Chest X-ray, AP view. Patient: 23 years old, sex M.
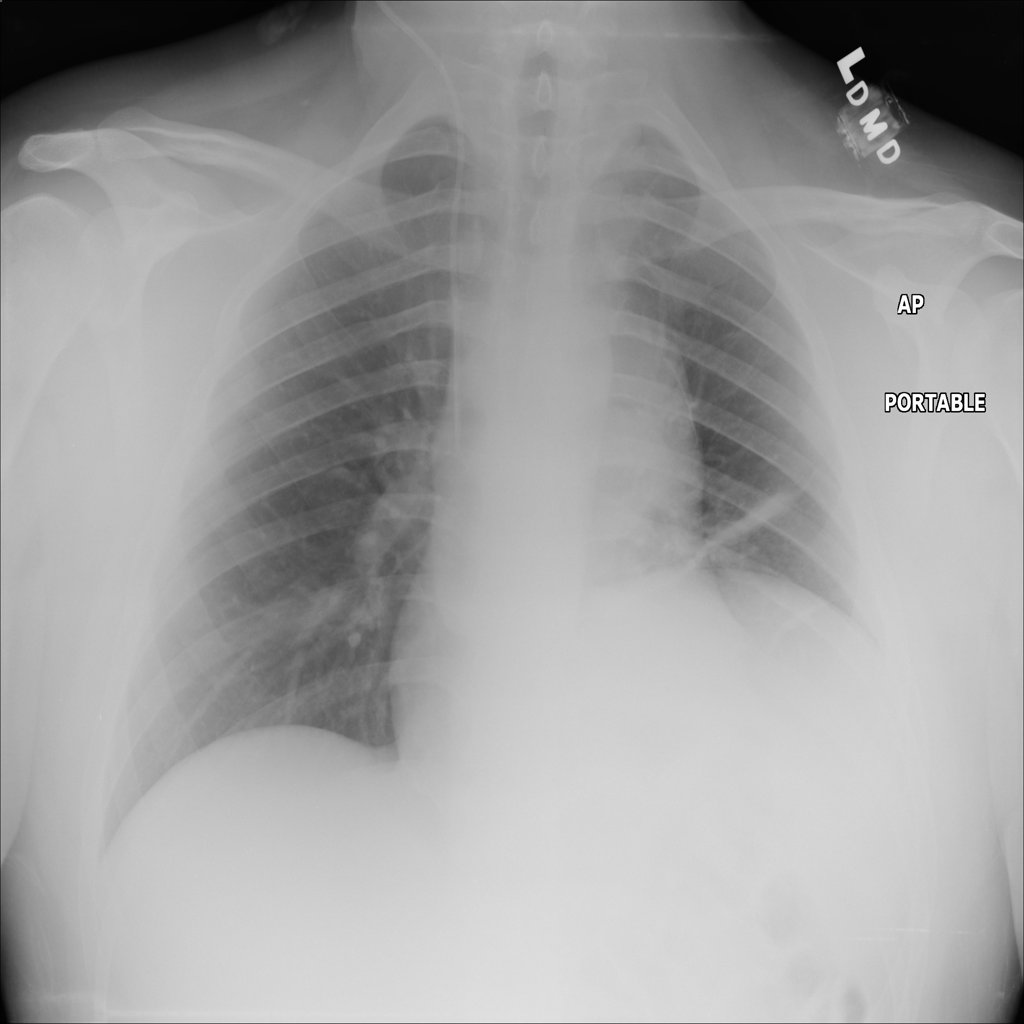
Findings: Atelectasis, Mass